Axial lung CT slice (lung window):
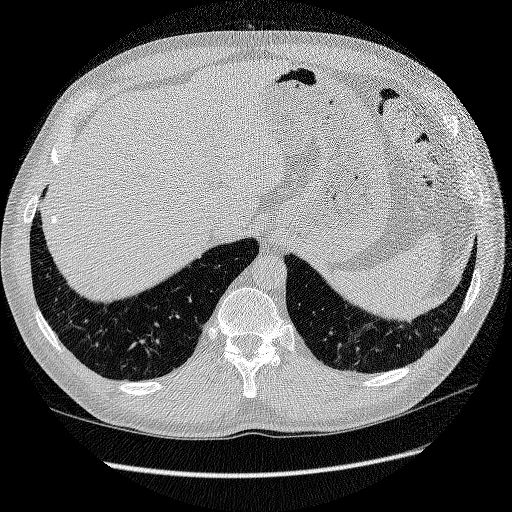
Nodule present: no